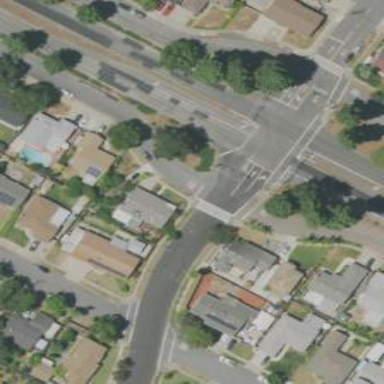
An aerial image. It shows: Road with stop sign.